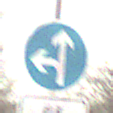
Verkehrszeichen: VorgeschriebeneFahrtrichtungGeradeausOderLinks
Zusatzzeichen unten: EinspurigeFahrzeugeFrei1
Umgebung: Outdoor, Nature
Tageszeit: Midday
Wetter: Overcast
Licht: Natural
Jahreszeit: NotSpecified
Kontrast: LowContrast